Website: macys
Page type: review-order
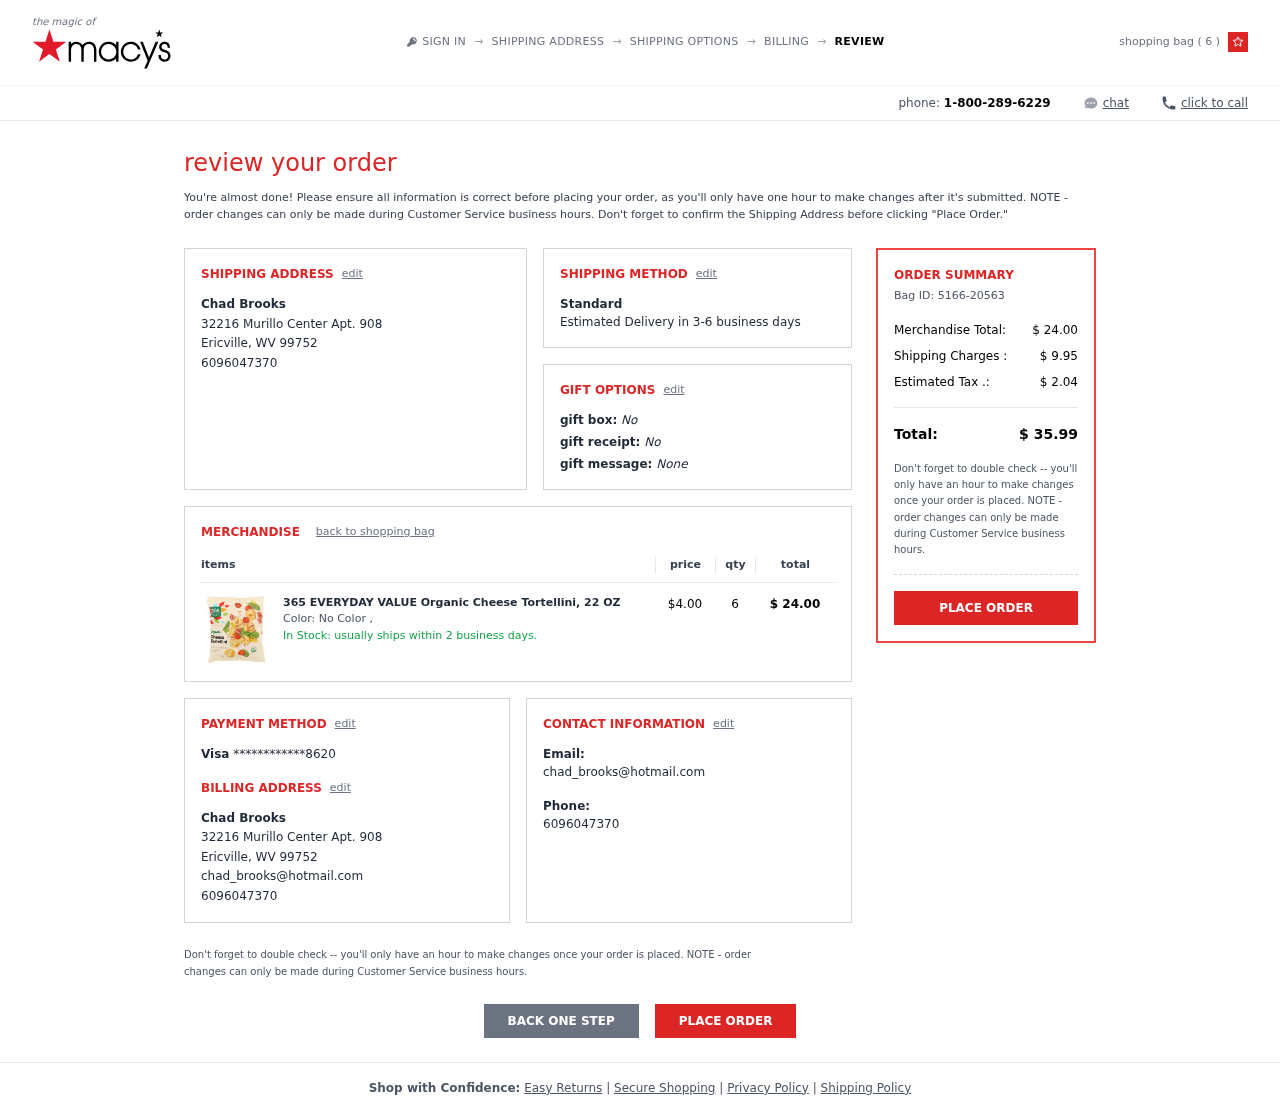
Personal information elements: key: PII_CARD_LAST4
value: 8620
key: PII_CARD_TYPE
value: Visa
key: PII_CITY
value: Ericville
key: PII_EMAIL2
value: chad_brooks@hotmail.com
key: PII_EMAIL3
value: chad_brooks@hotmail.com
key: PII_FULLNAME
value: Chad Brooks
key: PII_FULLNAME2
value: Chad Brooks
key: PII_PHONE
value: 6096047370
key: PII_PHONE2
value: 6096047370
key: PII_PHONE3
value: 6096047370
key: PII_POSTCODE
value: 99752
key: PII_STATE_ABBR
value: WV
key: PII_STREET
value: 32216 Murillo Center Apt. 908
Product elements: key: PRODUCT1_NAME
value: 365 EVERYDAY VALUE Organic Cheese Tortellini, 22 OZ
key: PRODUCT1_PRICE
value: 4
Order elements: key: ORDER_NUM_ITEMS
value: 6
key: ORDER_DELIVERY_DATE
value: Estimated Delivery in 3-6 business days
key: ORDER_SUBTOTAL
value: $ 24.00
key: ORDER_ID
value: Bag ID: 5166-20563
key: ORDER_SHIPPING_COST
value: $ 9.95
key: ORDER_TAX
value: $ 2.04
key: ORDER_TOTAL
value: $ 35.99